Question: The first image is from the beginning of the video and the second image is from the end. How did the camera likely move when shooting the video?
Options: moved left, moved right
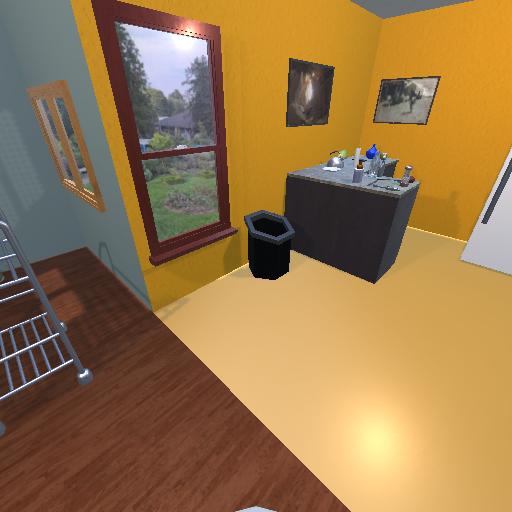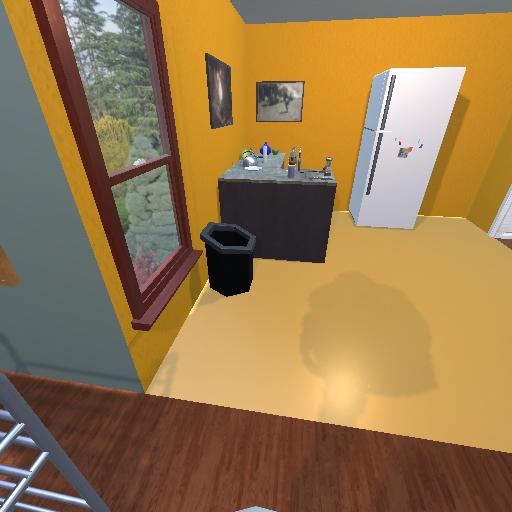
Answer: moved left